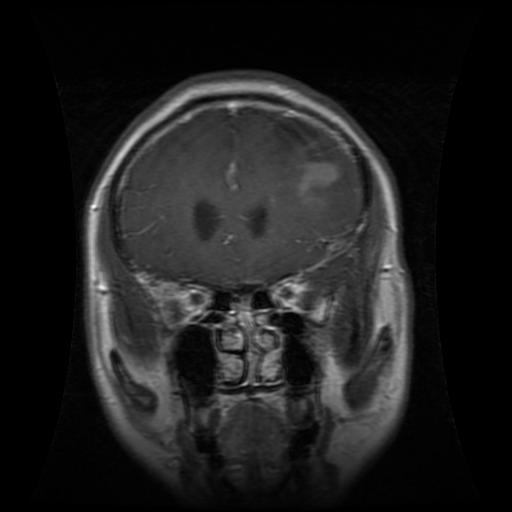
Label: glioma